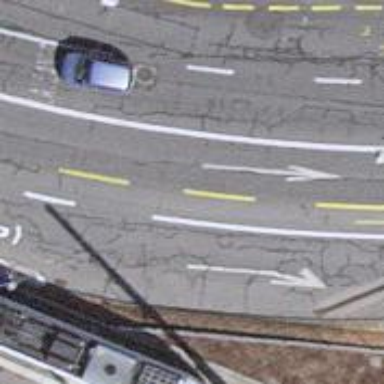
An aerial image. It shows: Primary highway with asphalt surface. There is lane for cyclists on the left side and shared busway on the right. Trolley wires are present along the road.